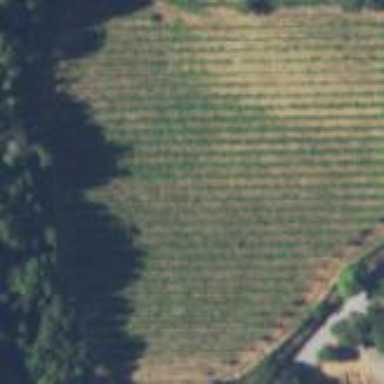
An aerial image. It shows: Vineyard growing grapes.